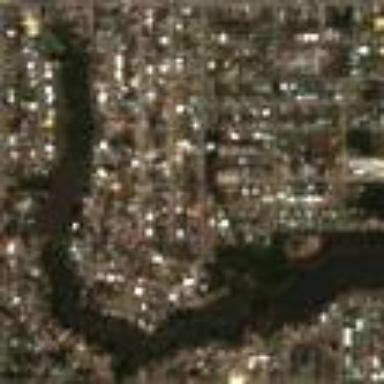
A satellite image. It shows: This residential area consists of single-family homes.